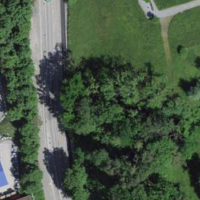
EUNIS habitat code: 25
Species observed at this site:
Fragaria vesca